Question: I need to know how to center and span the "MyTable" heading. Can it be down with both HTML (the center tag) and CSS? I tried playing around with text-align, positioning etc but I couldn't get what I want.

'''
<!DOCTYPE html>
<html>
<head>
<style>
th {
border: 1px solid red;
text-align: center;
}
td {
border: 1px dashed black;
color: red;
}
table {
font-family: Calibri;
}
</style>
</head>
<body>
<table>
<tr><th>My Table</th></tr>
<tr><th>FName</th><th>LName</th><th>Age</th></tr>
<tr><td>Derp</td><td>Derpania</td><td>69</td></tr>
<tr><td>Buzz</td><td>Killington</td><td>42</td></tr>
</table>
</body>
</html>
'''
If there's a solution in both CSS and HTML, please give me both.
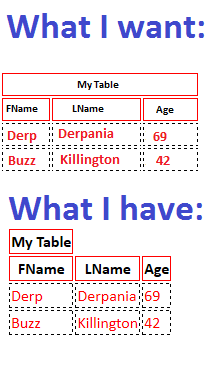
Answer: You have to add 'colspan' to the 'th' element.
'''
<table>
<tr><th colspan="3">My Table</th></tr>
<tr><th>FName</th><th>LName</th><th>Age</th></tr>
<tr><td>Derp</td><td>Derpania</td><td>69</td></tr>
<tr><td>Buzz</td><td>Killington</td><td>42</td></tr>
</table>
'''
Fiddle: <URL>